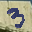
Label: 3